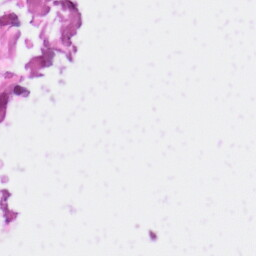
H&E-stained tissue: Skin